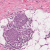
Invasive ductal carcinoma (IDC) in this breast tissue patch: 0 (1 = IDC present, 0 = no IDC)